Aerial crown-view tile of a tropical tree (Barro Colorado Island, Panama), acquired 20240611:
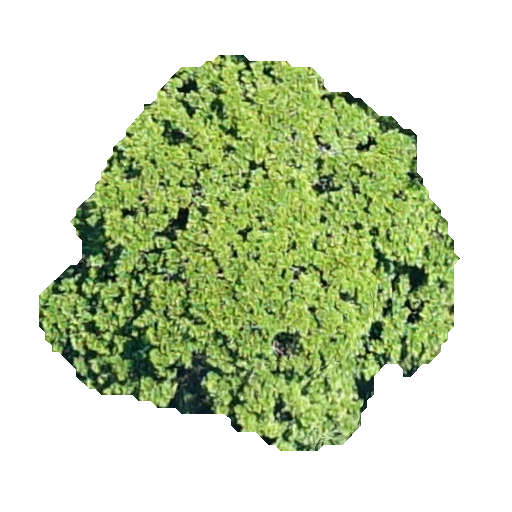
Species: Simarouba amara
GBIF accepted scientific name: Simarouba amara
Crown area: 178.785 m²